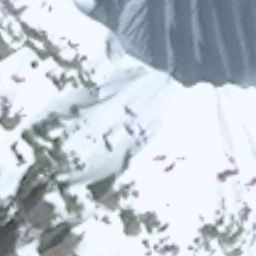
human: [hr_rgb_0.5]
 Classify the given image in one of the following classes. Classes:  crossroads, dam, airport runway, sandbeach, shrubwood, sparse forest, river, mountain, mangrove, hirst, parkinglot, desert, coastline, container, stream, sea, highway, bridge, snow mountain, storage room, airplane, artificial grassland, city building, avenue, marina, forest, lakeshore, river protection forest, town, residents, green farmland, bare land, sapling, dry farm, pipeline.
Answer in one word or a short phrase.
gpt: snow mountain